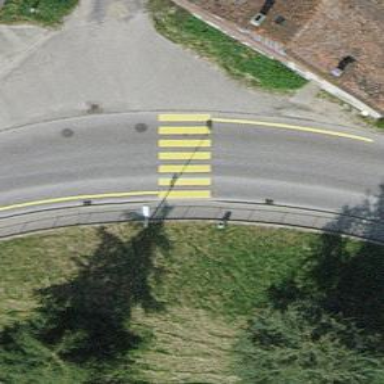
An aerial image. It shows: Uncontrolled road crossing.